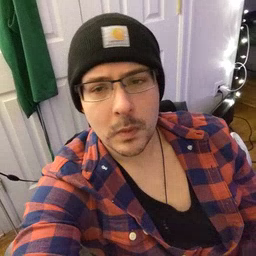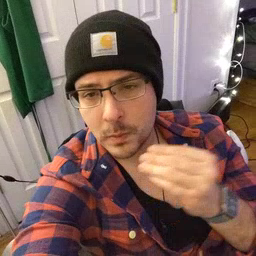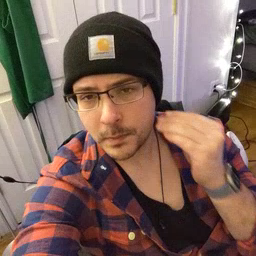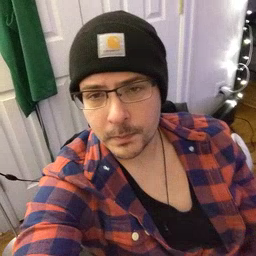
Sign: home